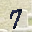
Label: 7